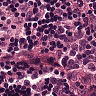
Metastatic tissue present: no